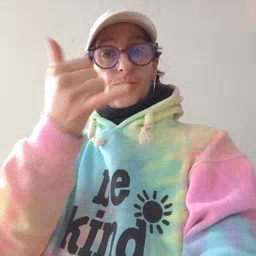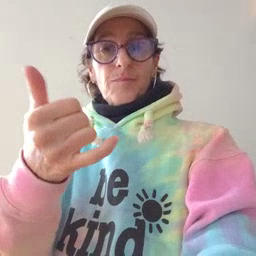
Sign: callonphone